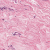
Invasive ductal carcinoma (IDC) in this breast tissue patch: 0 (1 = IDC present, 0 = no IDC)